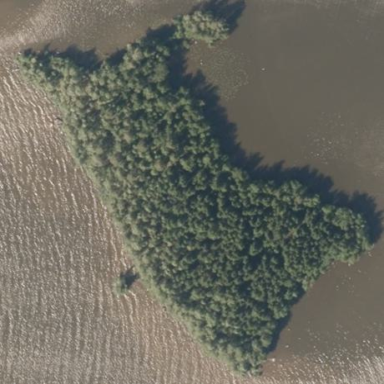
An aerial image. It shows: Image showing island.